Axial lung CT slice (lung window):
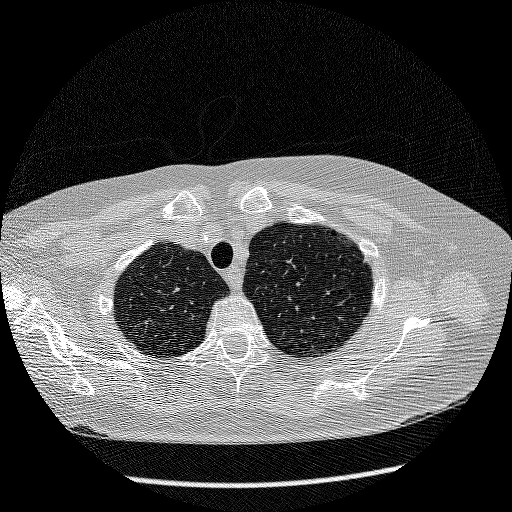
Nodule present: no